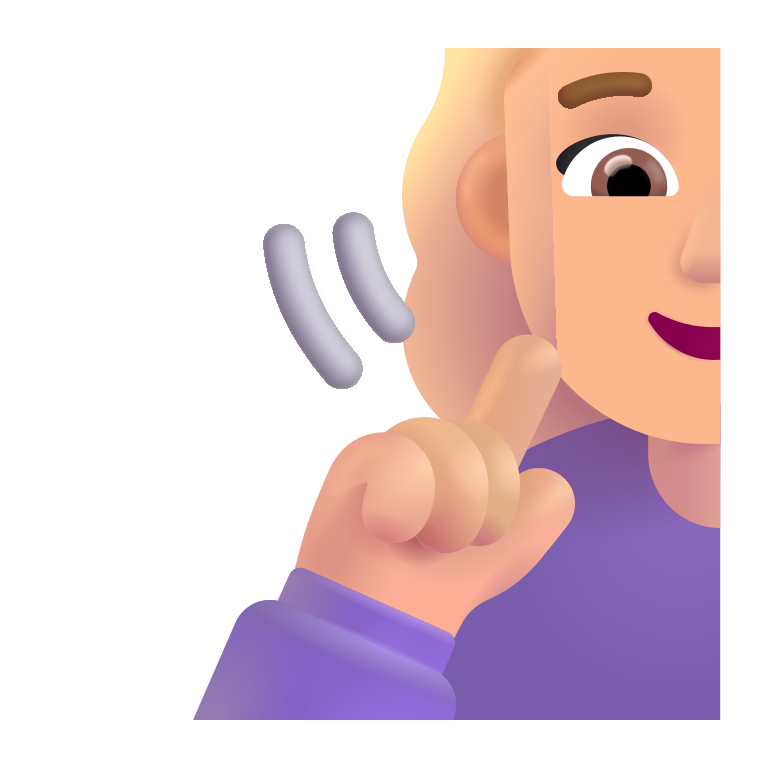
man deaf color  light